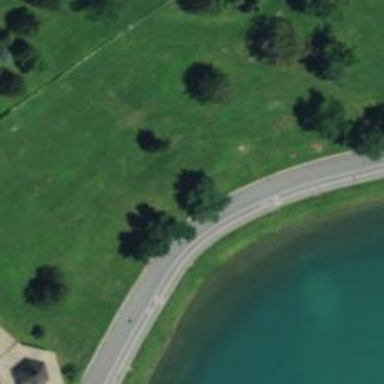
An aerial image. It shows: Disc golf tee area.